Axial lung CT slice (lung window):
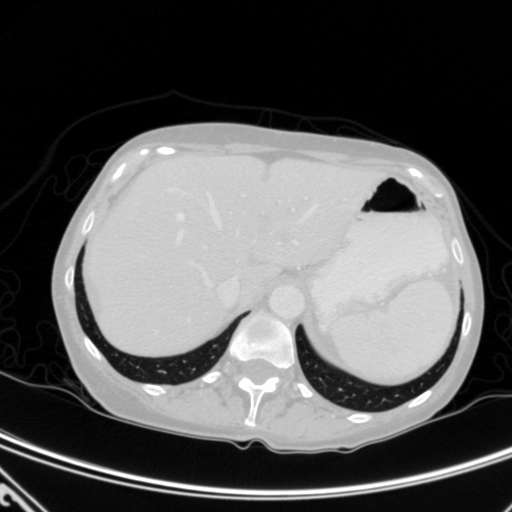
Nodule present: no